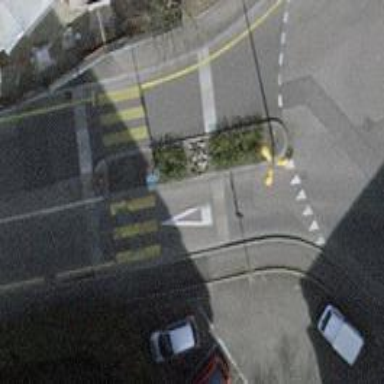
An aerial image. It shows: Uncontrolled zebra crossing with yellow marking and island.